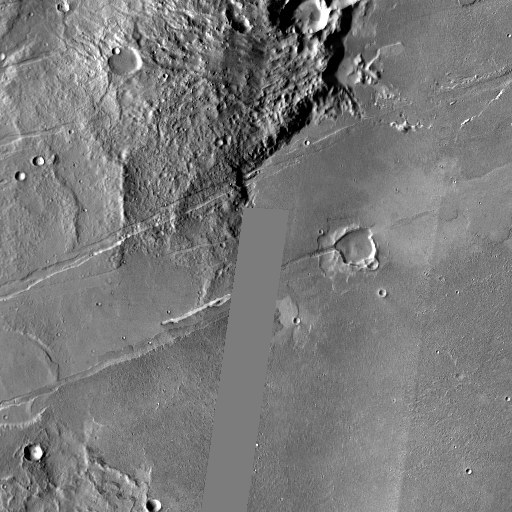
Crater classes present: Background, Other, Buried, Secondary